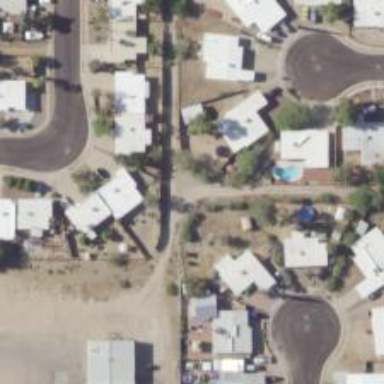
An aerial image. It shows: Alleyway designated as service road.